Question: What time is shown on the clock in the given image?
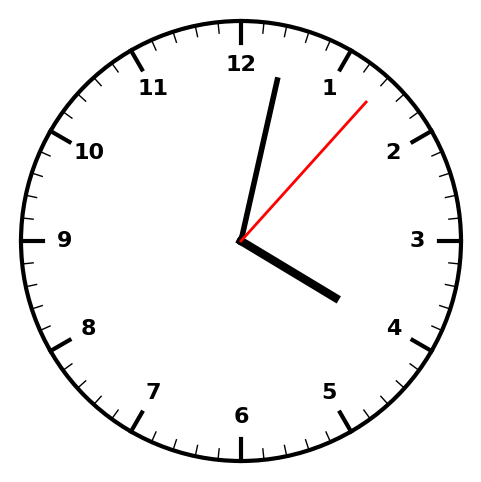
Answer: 04:02:07